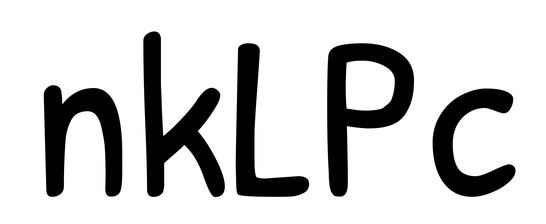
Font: PatrickHand-Regular